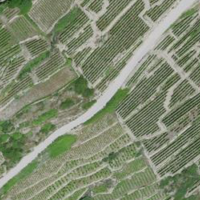
EUNIS habitat code: 40
Species observed at this site:
Corvus corone
Grus grus
Fringilla montifringilla
Emberiza cia
Pyrrhocorax graculus
Turdus pilaris
Pica pica
Fringilla coelebs
Falco peregrinus
Aegithalos caudatus
Buteo buteo
Turdus viscivorus
Corvus corax
Delichon urbicum